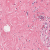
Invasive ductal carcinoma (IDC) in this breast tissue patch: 0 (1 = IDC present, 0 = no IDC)